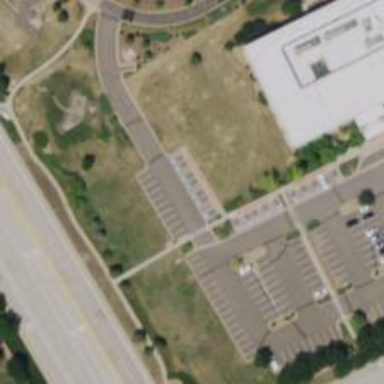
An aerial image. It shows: Parking space.